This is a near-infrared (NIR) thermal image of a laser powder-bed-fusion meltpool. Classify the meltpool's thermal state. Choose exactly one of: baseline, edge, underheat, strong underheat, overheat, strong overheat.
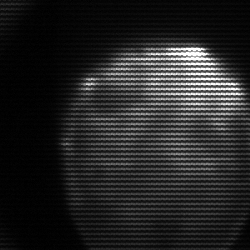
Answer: edge